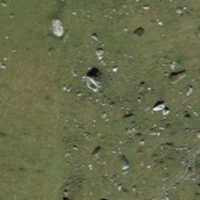
EUNIS habitat code: 23
Species observed at this site:
Marmota marmota